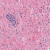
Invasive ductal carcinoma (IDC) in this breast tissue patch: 1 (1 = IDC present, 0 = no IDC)